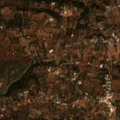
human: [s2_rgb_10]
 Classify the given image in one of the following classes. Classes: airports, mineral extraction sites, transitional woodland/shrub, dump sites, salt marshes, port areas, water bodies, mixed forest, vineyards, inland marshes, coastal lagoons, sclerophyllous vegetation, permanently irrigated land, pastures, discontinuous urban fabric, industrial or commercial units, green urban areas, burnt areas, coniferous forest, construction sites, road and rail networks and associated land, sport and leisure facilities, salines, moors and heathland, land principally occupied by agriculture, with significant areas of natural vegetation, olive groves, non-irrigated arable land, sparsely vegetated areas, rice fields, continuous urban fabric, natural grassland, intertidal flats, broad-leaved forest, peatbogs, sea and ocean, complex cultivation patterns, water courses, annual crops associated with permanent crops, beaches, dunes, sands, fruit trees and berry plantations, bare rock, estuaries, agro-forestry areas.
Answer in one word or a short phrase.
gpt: annual crops associated with permanent crops, sclerophyllous vegetation, transitional woodland/shrub